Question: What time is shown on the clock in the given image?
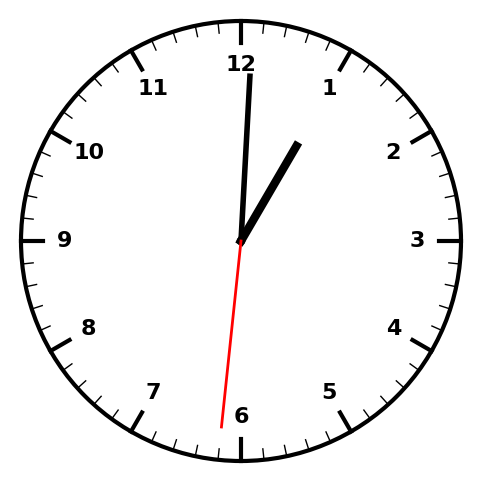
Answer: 01:00:31